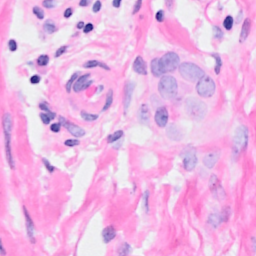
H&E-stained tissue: Breast